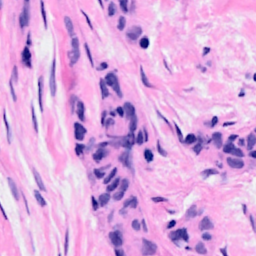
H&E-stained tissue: Breast